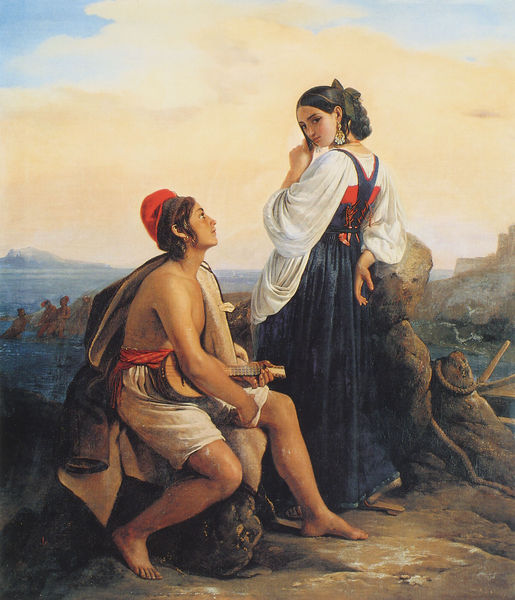
Titel: Idylle von Ischia
Künstler: Léopold Louis Robert
Institution: La Chaux-de-Fonds, Musée des Beaux-Arts
Schlagwörter: berg, felsen, gemälde, haut, himmel, mann, meer, nackt, wasser, wolken, frauen, landschaft, menschen, mädchen, abend, frau, kleid, ohrring, schwarz, weiss, rot, haube, rock, jung, mütze, bluse, instrument, morgen, haare, mantel, sitzend, paar, gitarre, musik, boot, spanien, italien, mieder, berge, fels, sonnenuntergang, tau, musizieren, knabe, burg, seil, tracht, laute, mandoline, anbeten, anbetung, mittelmeer, schnürung, spnien, ukulelle, schappen